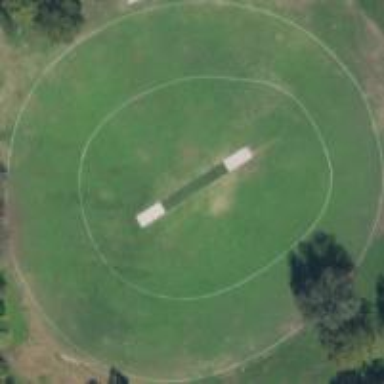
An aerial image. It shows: Cricket pitch for leisure and sport activities.